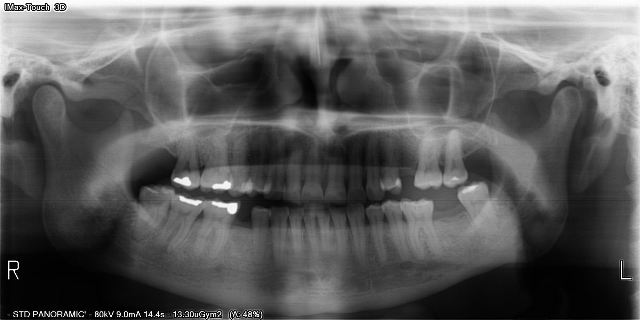
adult